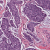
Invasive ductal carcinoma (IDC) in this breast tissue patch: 1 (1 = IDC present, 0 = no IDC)